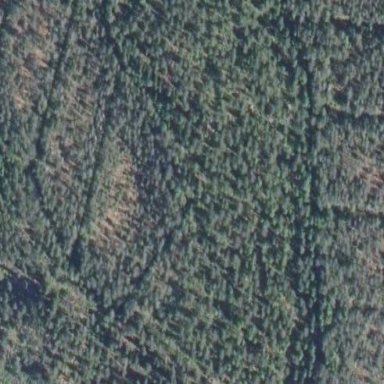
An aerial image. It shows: Woodland with needle-leaved trees.